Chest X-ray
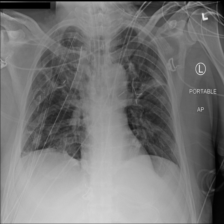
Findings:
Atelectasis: negative
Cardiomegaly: negative
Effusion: negative
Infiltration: negative
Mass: negative
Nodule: negative
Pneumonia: negative
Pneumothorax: negative
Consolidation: negative
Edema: negative
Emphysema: negative
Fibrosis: negative
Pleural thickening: negative
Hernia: negative